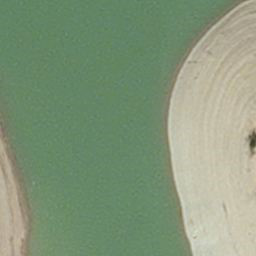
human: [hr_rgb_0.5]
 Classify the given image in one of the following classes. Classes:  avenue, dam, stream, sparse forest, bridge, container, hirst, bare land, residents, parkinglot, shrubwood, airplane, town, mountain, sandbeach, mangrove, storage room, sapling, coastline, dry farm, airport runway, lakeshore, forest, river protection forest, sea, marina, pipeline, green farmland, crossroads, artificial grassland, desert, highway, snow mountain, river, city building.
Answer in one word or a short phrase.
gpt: hirst